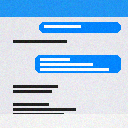
Screen state: on